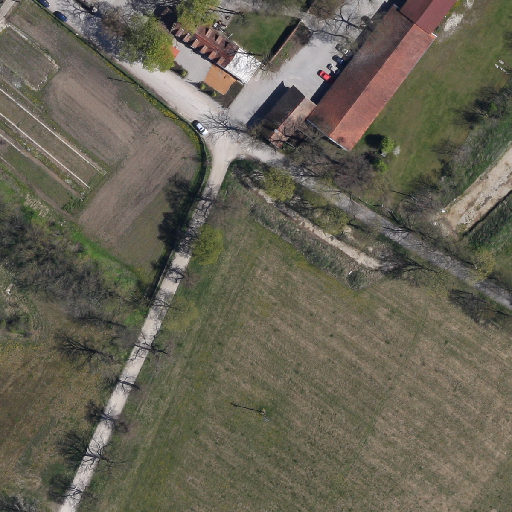
Referring expression: car